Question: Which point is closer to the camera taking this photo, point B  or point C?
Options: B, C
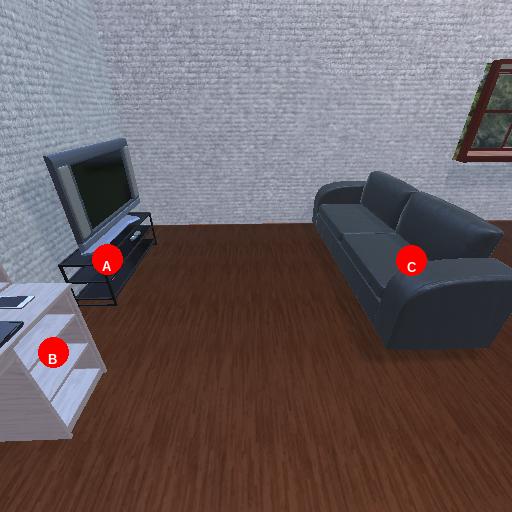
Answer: B